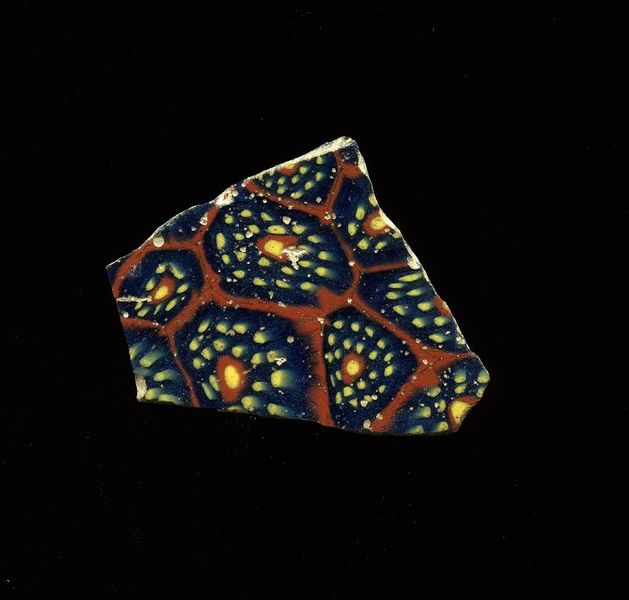
Titel: Mosaikglasfragment
Standort: Hamburg
Institution: Museum für Kunst und Gewerbe Hamburg
Schlagwörter: glas, blue, yellow, pattern, brown, antike, technik, mosaik, wandschmuck, kaiserzeit, dots, ceramic, colour, blumenornamente, piece, bodenbeläge, frühe kaiserzeit, prinzipat, römische, millefiori, mittlere, späte